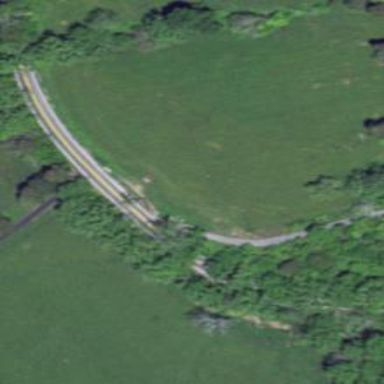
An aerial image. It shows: Secondary road.